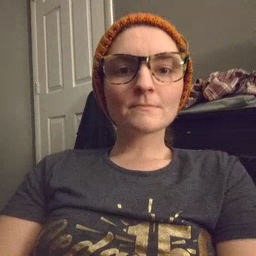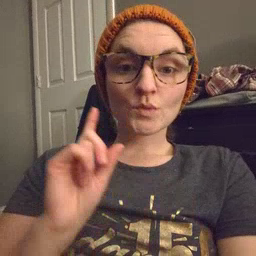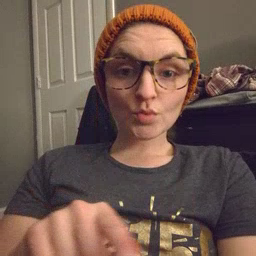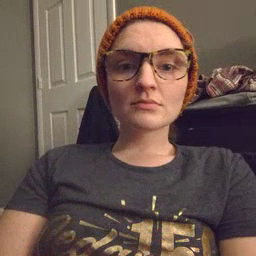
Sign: go